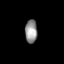
Tissue: skin
Cell type: Epithelial cells
Senescence score: 0.198
Nuclear area (px): 277
Mean DAPI intensity: 147.762